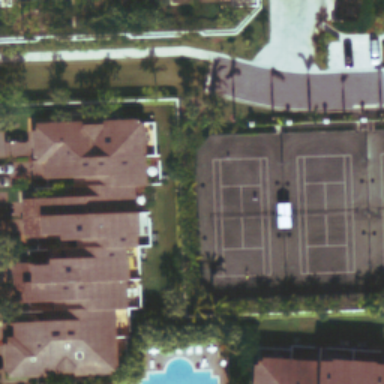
Two tennis courts arranged neatly with some plants and buildings surrounded .